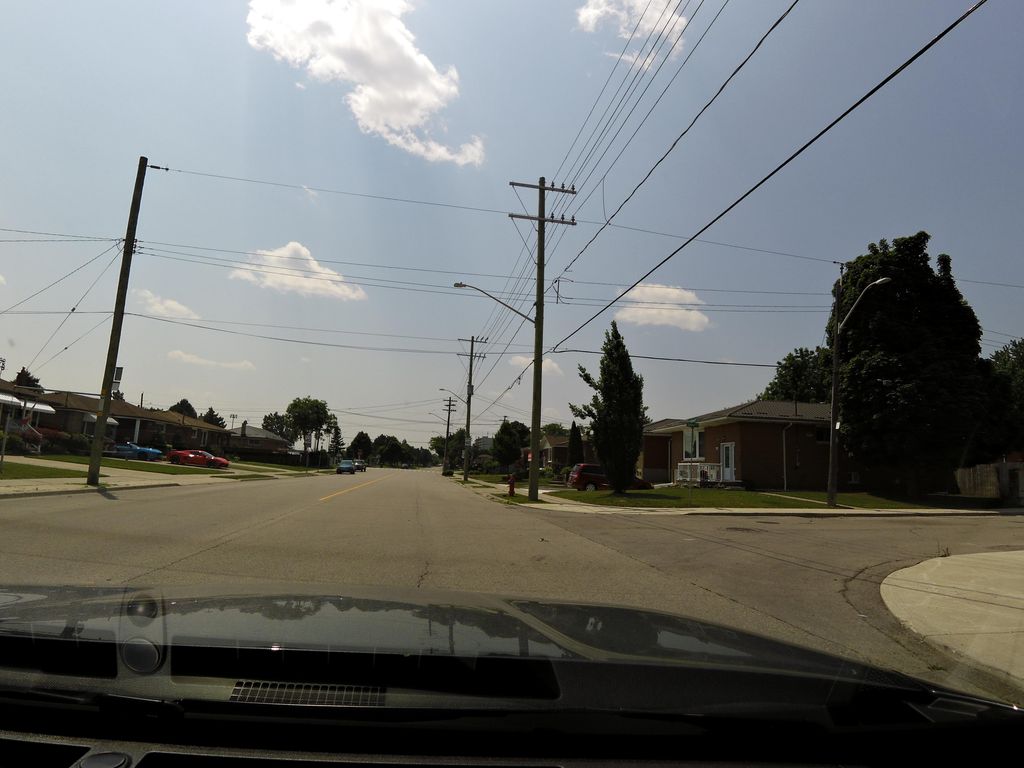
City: hamilton